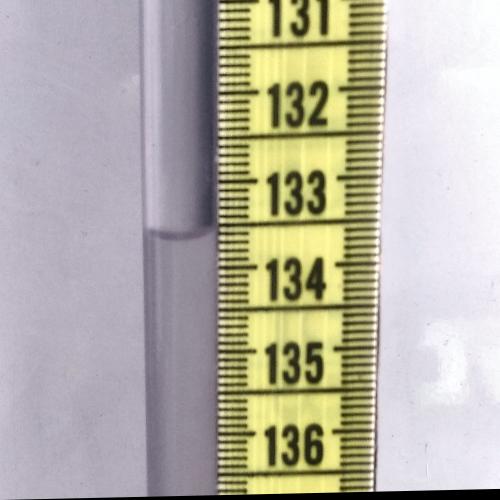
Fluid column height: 133.6 cm